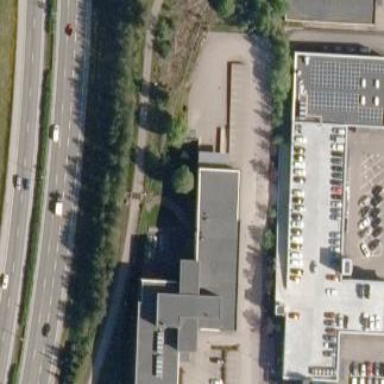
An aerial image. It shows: Building with tar paper roof.